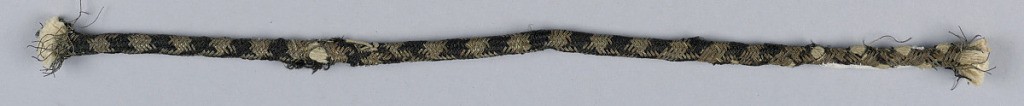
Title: Cord
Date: after 1850
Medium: silk, metal thread and cotton
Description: Strands of silk and metal thread woven in an ornamental pattern around a cotton core. a] black silk and silver thread - b and  d] silver thread - c and e] gilt thread - strands of silk and metal thread wrapped around a small core are twisted together to form a larger cord.